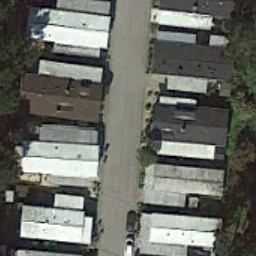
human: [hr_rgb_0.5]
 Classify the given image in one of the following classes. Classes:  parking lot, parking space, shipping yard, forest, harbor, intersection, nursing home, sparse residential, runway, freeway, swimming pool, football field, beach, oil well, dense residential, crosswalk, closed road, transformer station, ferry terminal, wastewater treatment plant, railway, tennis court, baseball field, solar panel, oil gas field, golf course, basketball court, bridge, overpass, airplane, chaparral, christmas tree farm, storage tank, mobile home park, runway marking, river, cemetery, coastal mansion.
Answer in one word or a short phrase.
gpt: mobile home park